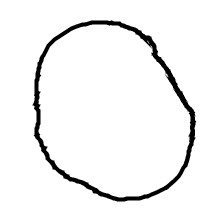
Shape: circle